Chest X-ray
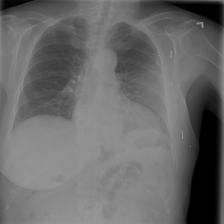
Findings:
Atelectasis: negative
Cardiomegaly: negative
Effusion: negative
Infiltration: positive
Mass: negative
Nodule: negative
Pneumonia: negative
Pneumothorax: negative
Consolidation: negative
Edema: negative
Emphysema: negative
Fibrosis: negative
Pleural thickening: negative
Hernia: negative